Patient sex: F
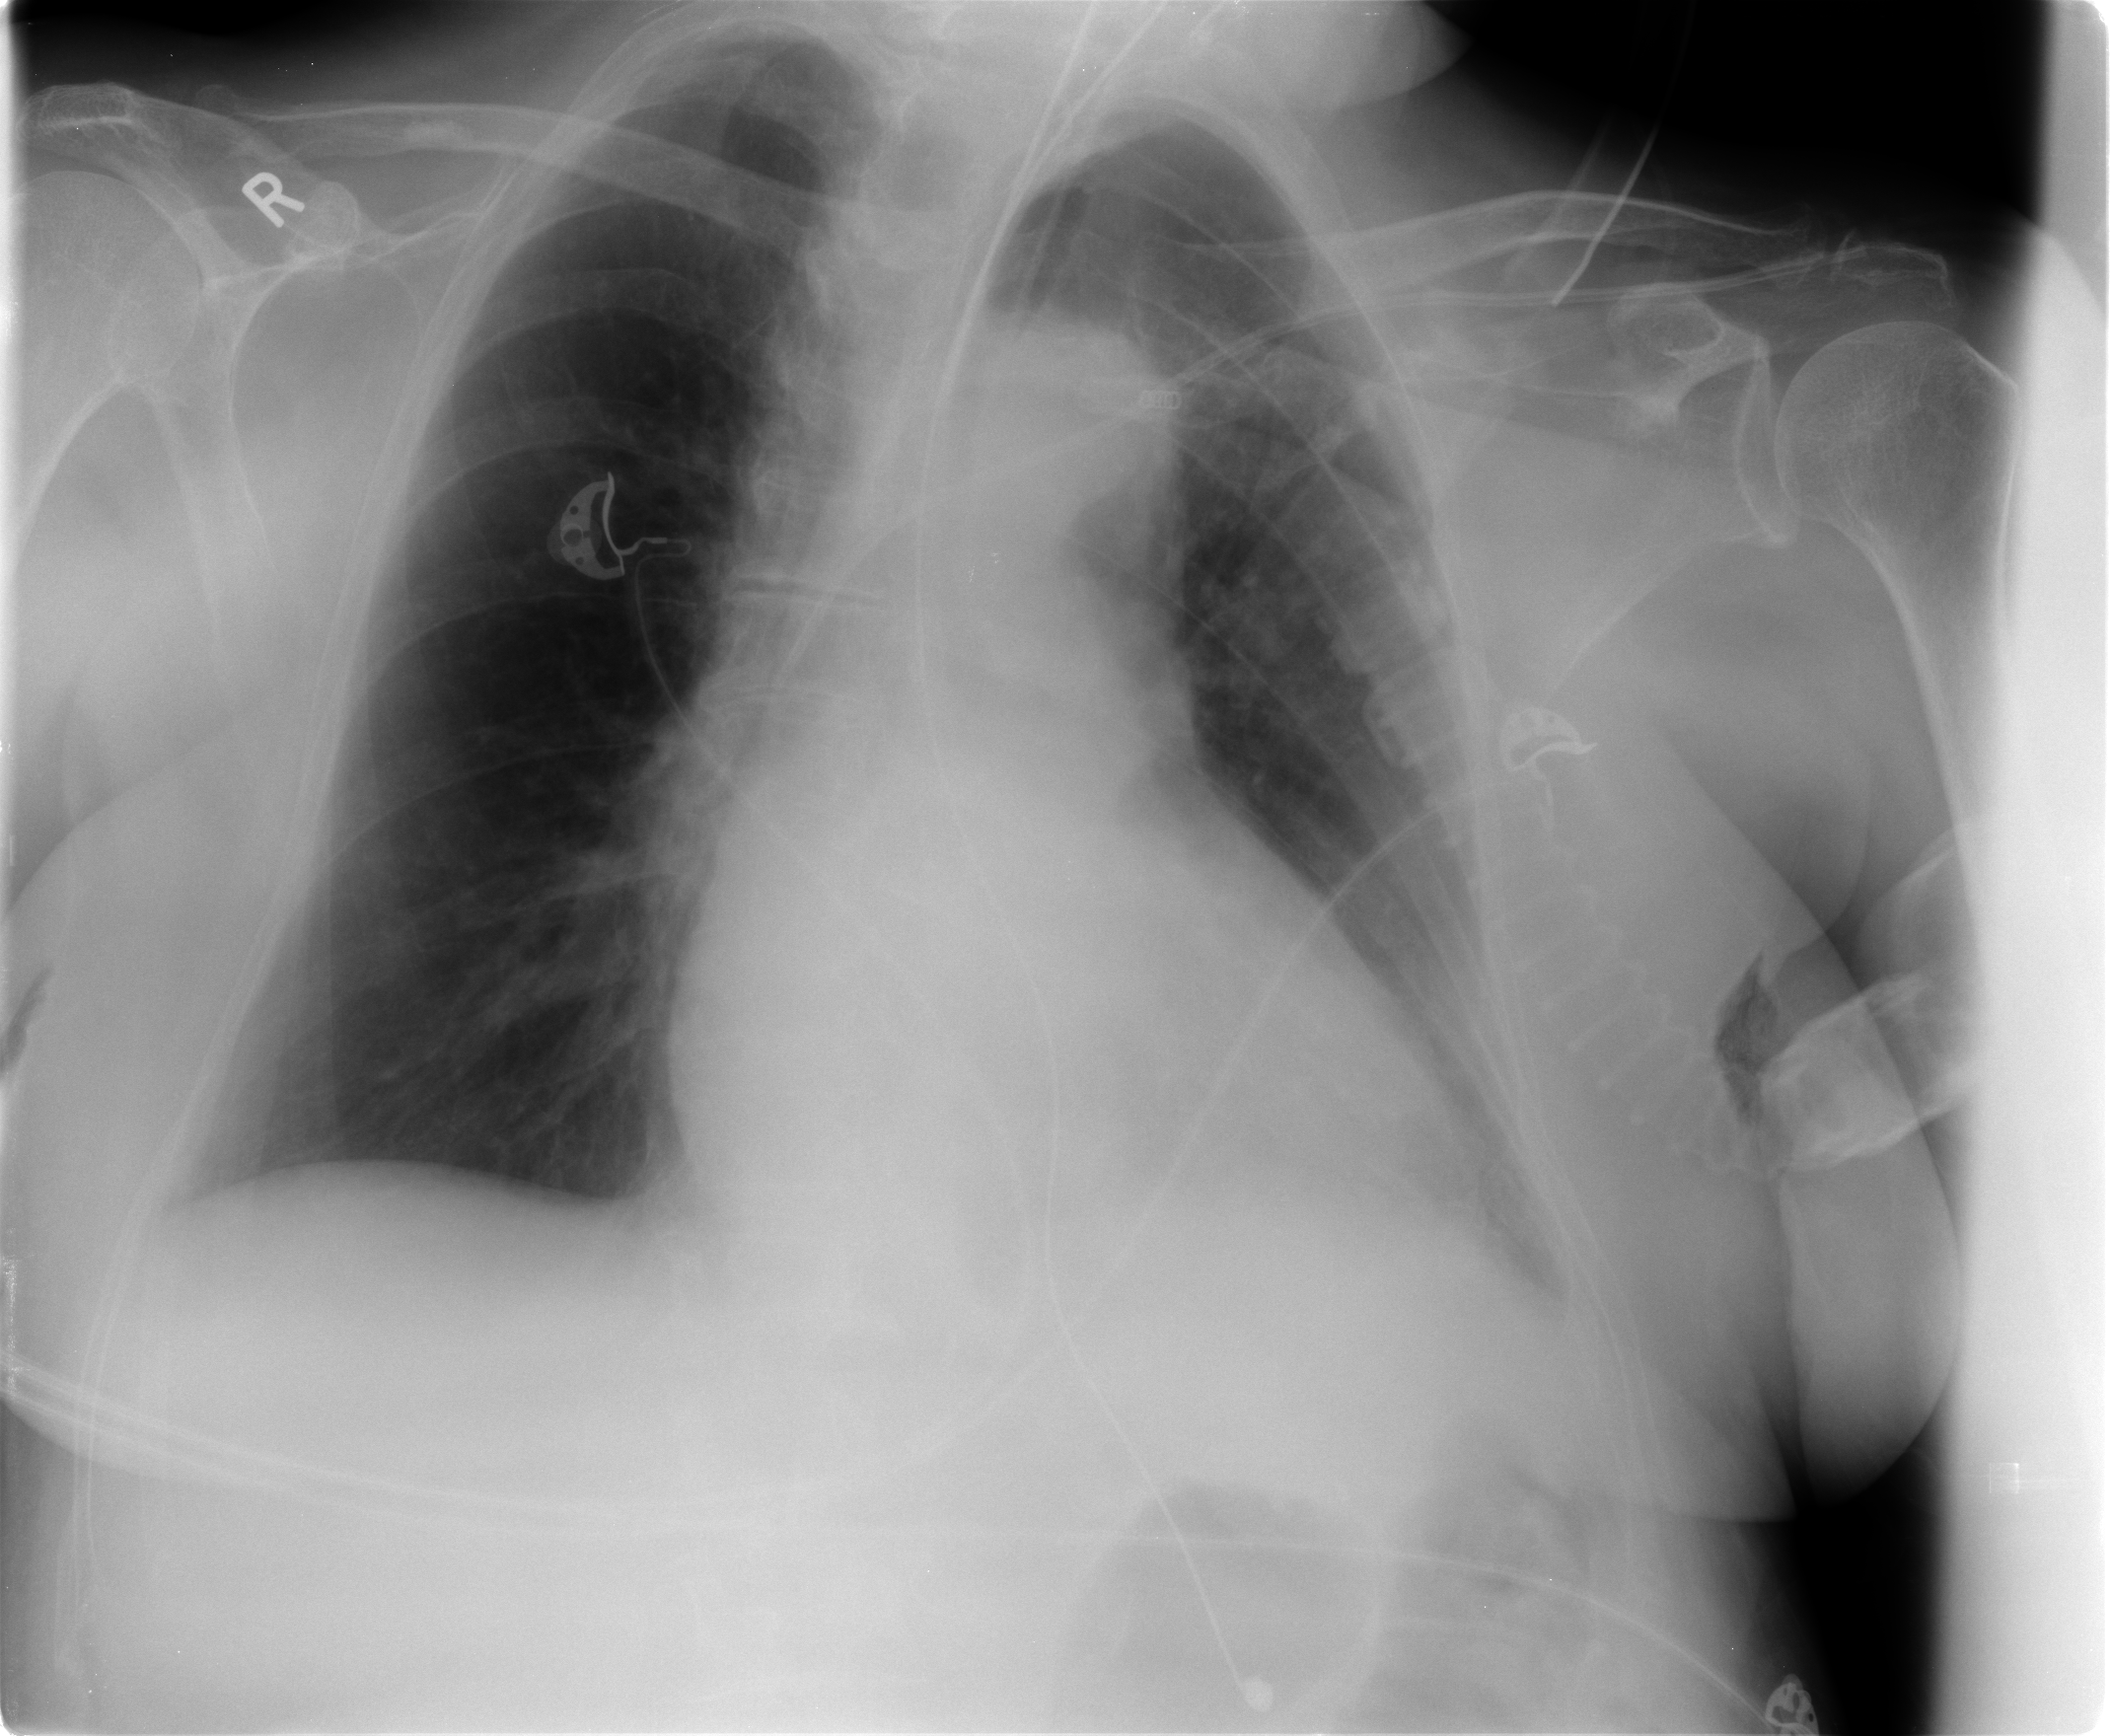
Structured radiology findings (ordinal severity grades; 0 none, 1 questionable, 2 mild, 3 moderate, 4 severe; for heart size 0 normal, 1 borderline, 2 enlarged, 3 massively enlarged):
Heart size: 2
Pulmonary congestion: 0
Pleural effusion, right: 0
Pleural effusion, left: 1
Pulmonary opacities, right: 0
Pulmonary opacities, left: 0
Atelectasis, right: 0
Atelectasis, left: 2